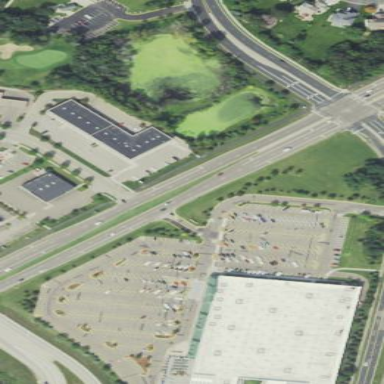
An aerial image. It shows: Retail area.